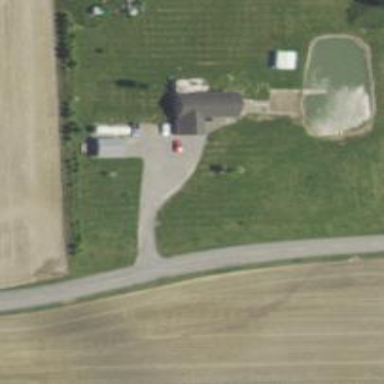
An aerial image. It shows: Driveway leading to service road.